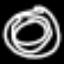
Label: donut